Field crop: tomato
Growth stage: 1
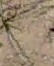
Species: cyperus